Question: I have an issue using the FFTPACK5.1 in Fortran 90 which contains subroutines to compute discrete Fourier transforms. I manage to install it and use the routines but when I'm checking if everything is ok with a simple sine wave with a frequency I get a non zero coefficient not at A (in frequency space, in the spectrum) but at . There is a shift in the spectrum and I don't understand why. I'm almost sure (but I have doubts) that I compute correctly the frequency axis steps:
With N being the number of points of my original sine wave, and Fech my sample frequency I compute the frequency axis steps as df(i)=Fech(i-1)/N.
I'm using the routine, so if someone has an experience with it and knows my problem I will be really greatful to understand what is wrong here.
Here is my code:
'''
! n: number of samples in the discret signal
integer ( kind = 4 ), parameter :: n = 4096
real, parameter :: deuxpi=6.283185307
!frequence is the frequence of the signal
!fech is the frequence of sampling
real :: frequence,fech
integer :: kk
! r is the signal i want to process
! t is the built time and f is the built frequency
real ( kind = 4 ) r(n),t(n),f(n)
!Arrays routines need to work (internal recipe):
real ( kind = 4 ), allocatable, dimension ( : ) :: work
real ( kind = 4 ), allocatable, dimension ( : ) :: wsave
!size of arrays wsave and work for internal recipe
lensav = n + int ( log ( real ( n, kind = 4 ) ) / log ( 2.0E+00 ) ) + 4
lenwrk = n
allocate ( work(1:lenwrk) )
allocate ( wsave(1:lensav) )
! initializes rttft1f, wsave array
call rfft1i ( n, wsave, lensav, ier )
frequence=0.5
fech=20
! I built here the signal
do kk=1,n
t (kk) = (kk-1) / (fech)
f (kk) = fech*(kk-1) / n
r (kk) = sin( deuxpi * t(kk) * frequence )
end do
!and I call the rfft1f to build the Discrete Fourier Transform:
call rfft1f ( n, inc, r, lenr, wsave, lensav, work, lenwrk, ier )
!I get back r which contains now the fourier coefficients and plot it
'''
I'm expecting with a simple sine wave to have a dirac at the frequency at 0.5 (cf code) but instead I get a dirac at 1., in the frequency domain. Besides, the spectrum looks odd... Here is what I get:

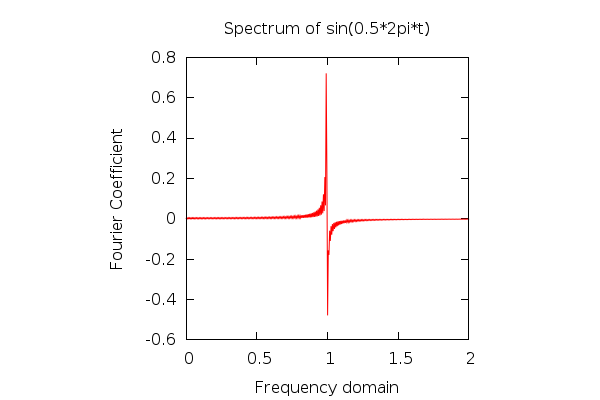
Answer: As is typical of routines computing discrete fourier transform of real-valued sequences, the resulting complex valued spectrum is returned for only half the spectrum. To fit the values into the original N-element array, only the real-part of the first value (which is always real) is returned. Similarly in the case of even values of 'n', the real-part of the 'n'/2-th complex value (which is also always real) is returned. For all other complex values, the real and imaginary parts are interleaved.
So for even 'n', the corresponding frequency is given by:
'''
r(1) -> 0
r(2), r(3) -> Delta
r(4), r(5) -> 2*Delta
...
r(n) -> (n/2)*Delta
'''
And for odd 'n':
'''
r(1) -> 0
r(2), r(3) -> Delta
r(4), r(5) -> 2*Delta
...
r(n-1),r(n) -> ((n-1)/2) * Delta
'''
where Delta is given as 'fech/n'.
To plot the complex values, you'd probably want to plot either the real (indices 1,2,4,6,...) & imaginary (indices 3,5,7,...) parts as two separate graphs, or the amplitude & phase (again as two separate graphs).